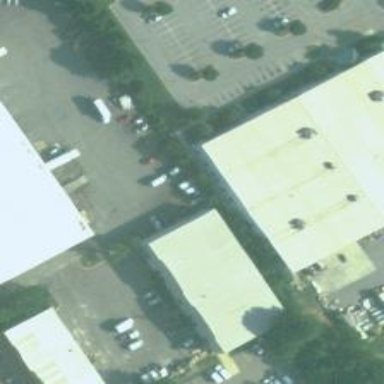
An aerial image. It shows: Commercial building.